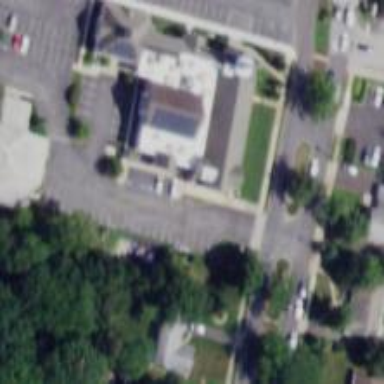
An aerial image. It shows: Building that serves as place of worship.